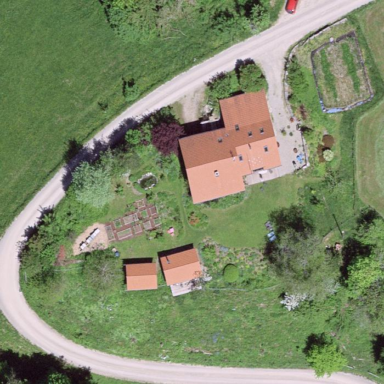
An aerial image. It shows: Farmyard area.